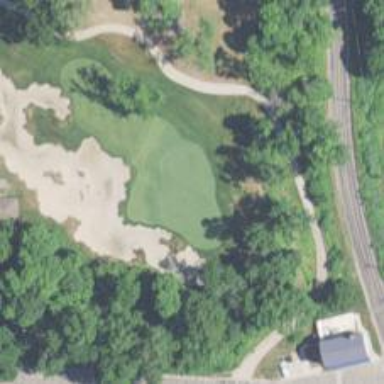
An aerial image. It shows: Golf hole.